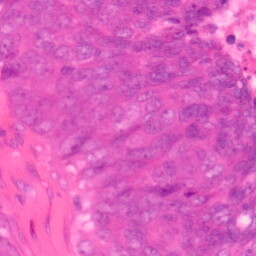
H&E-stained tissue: Colon